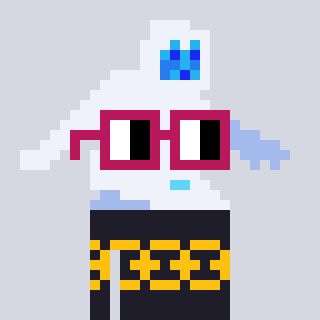
a pixel art character with square dark red glasses, a yeti-shaped head and a grayscale-colored body on a cool background